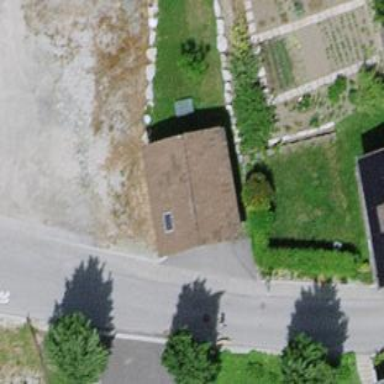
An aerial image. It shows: Garage.